Interaction volume radius: 5 \u00c5
Interaction volume height: 10 \u00c5
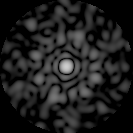
Disorder parameter: 0.8739